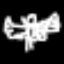
Label: angel